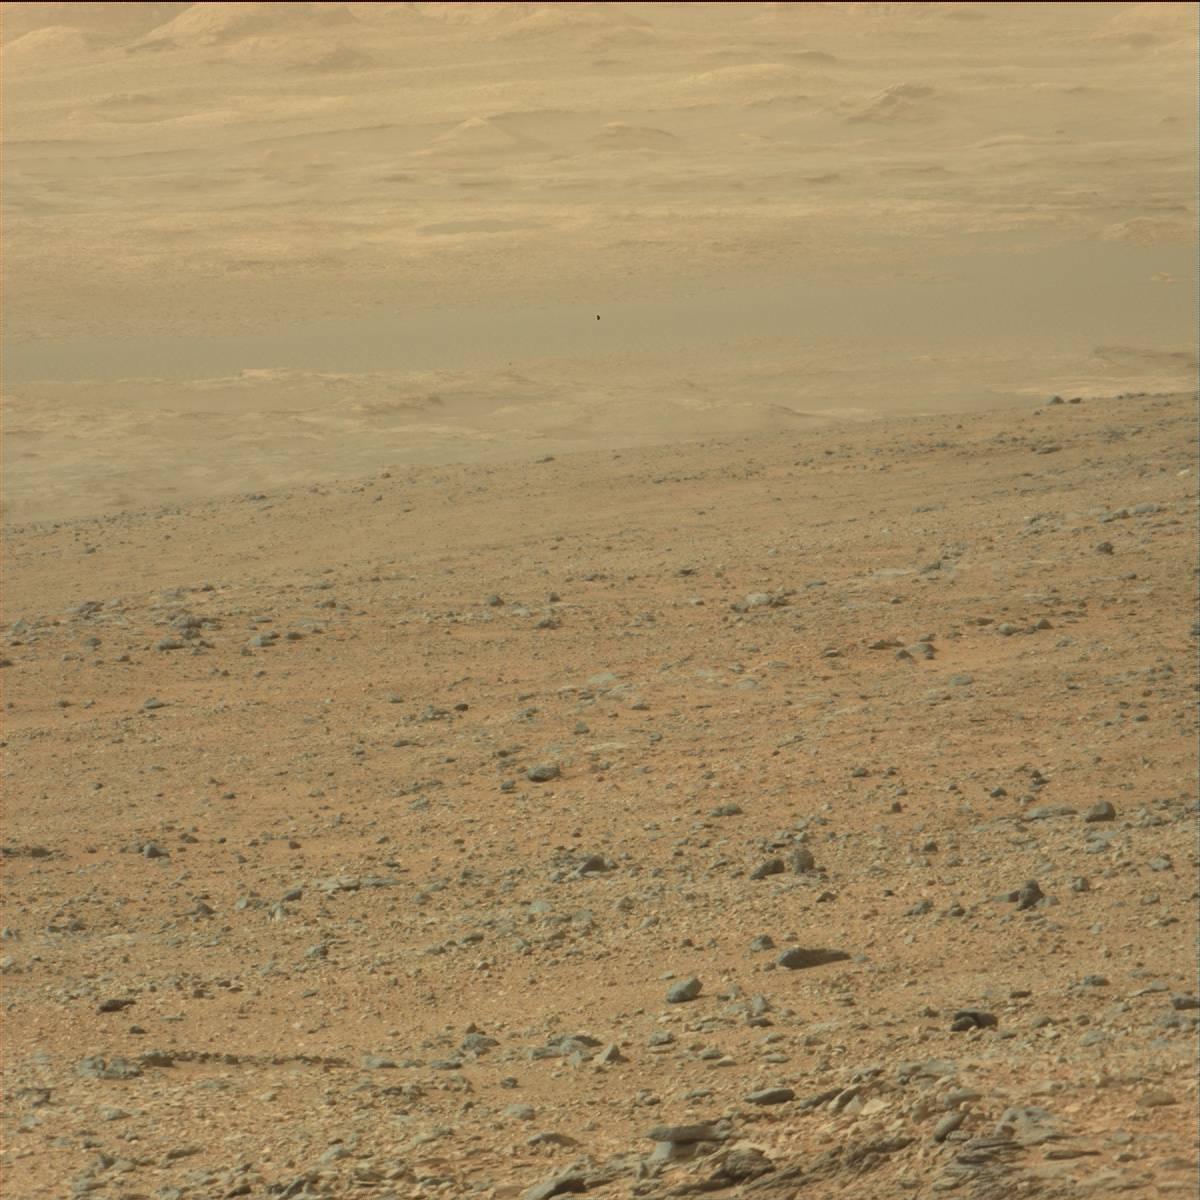
Terrain classes present: Bedrock, Ridge, Sand / Soil